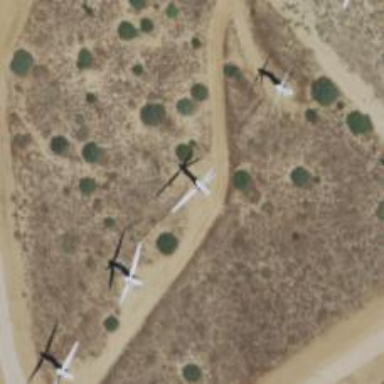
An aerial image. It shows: Wind power generator with wind turbines.